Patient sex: F
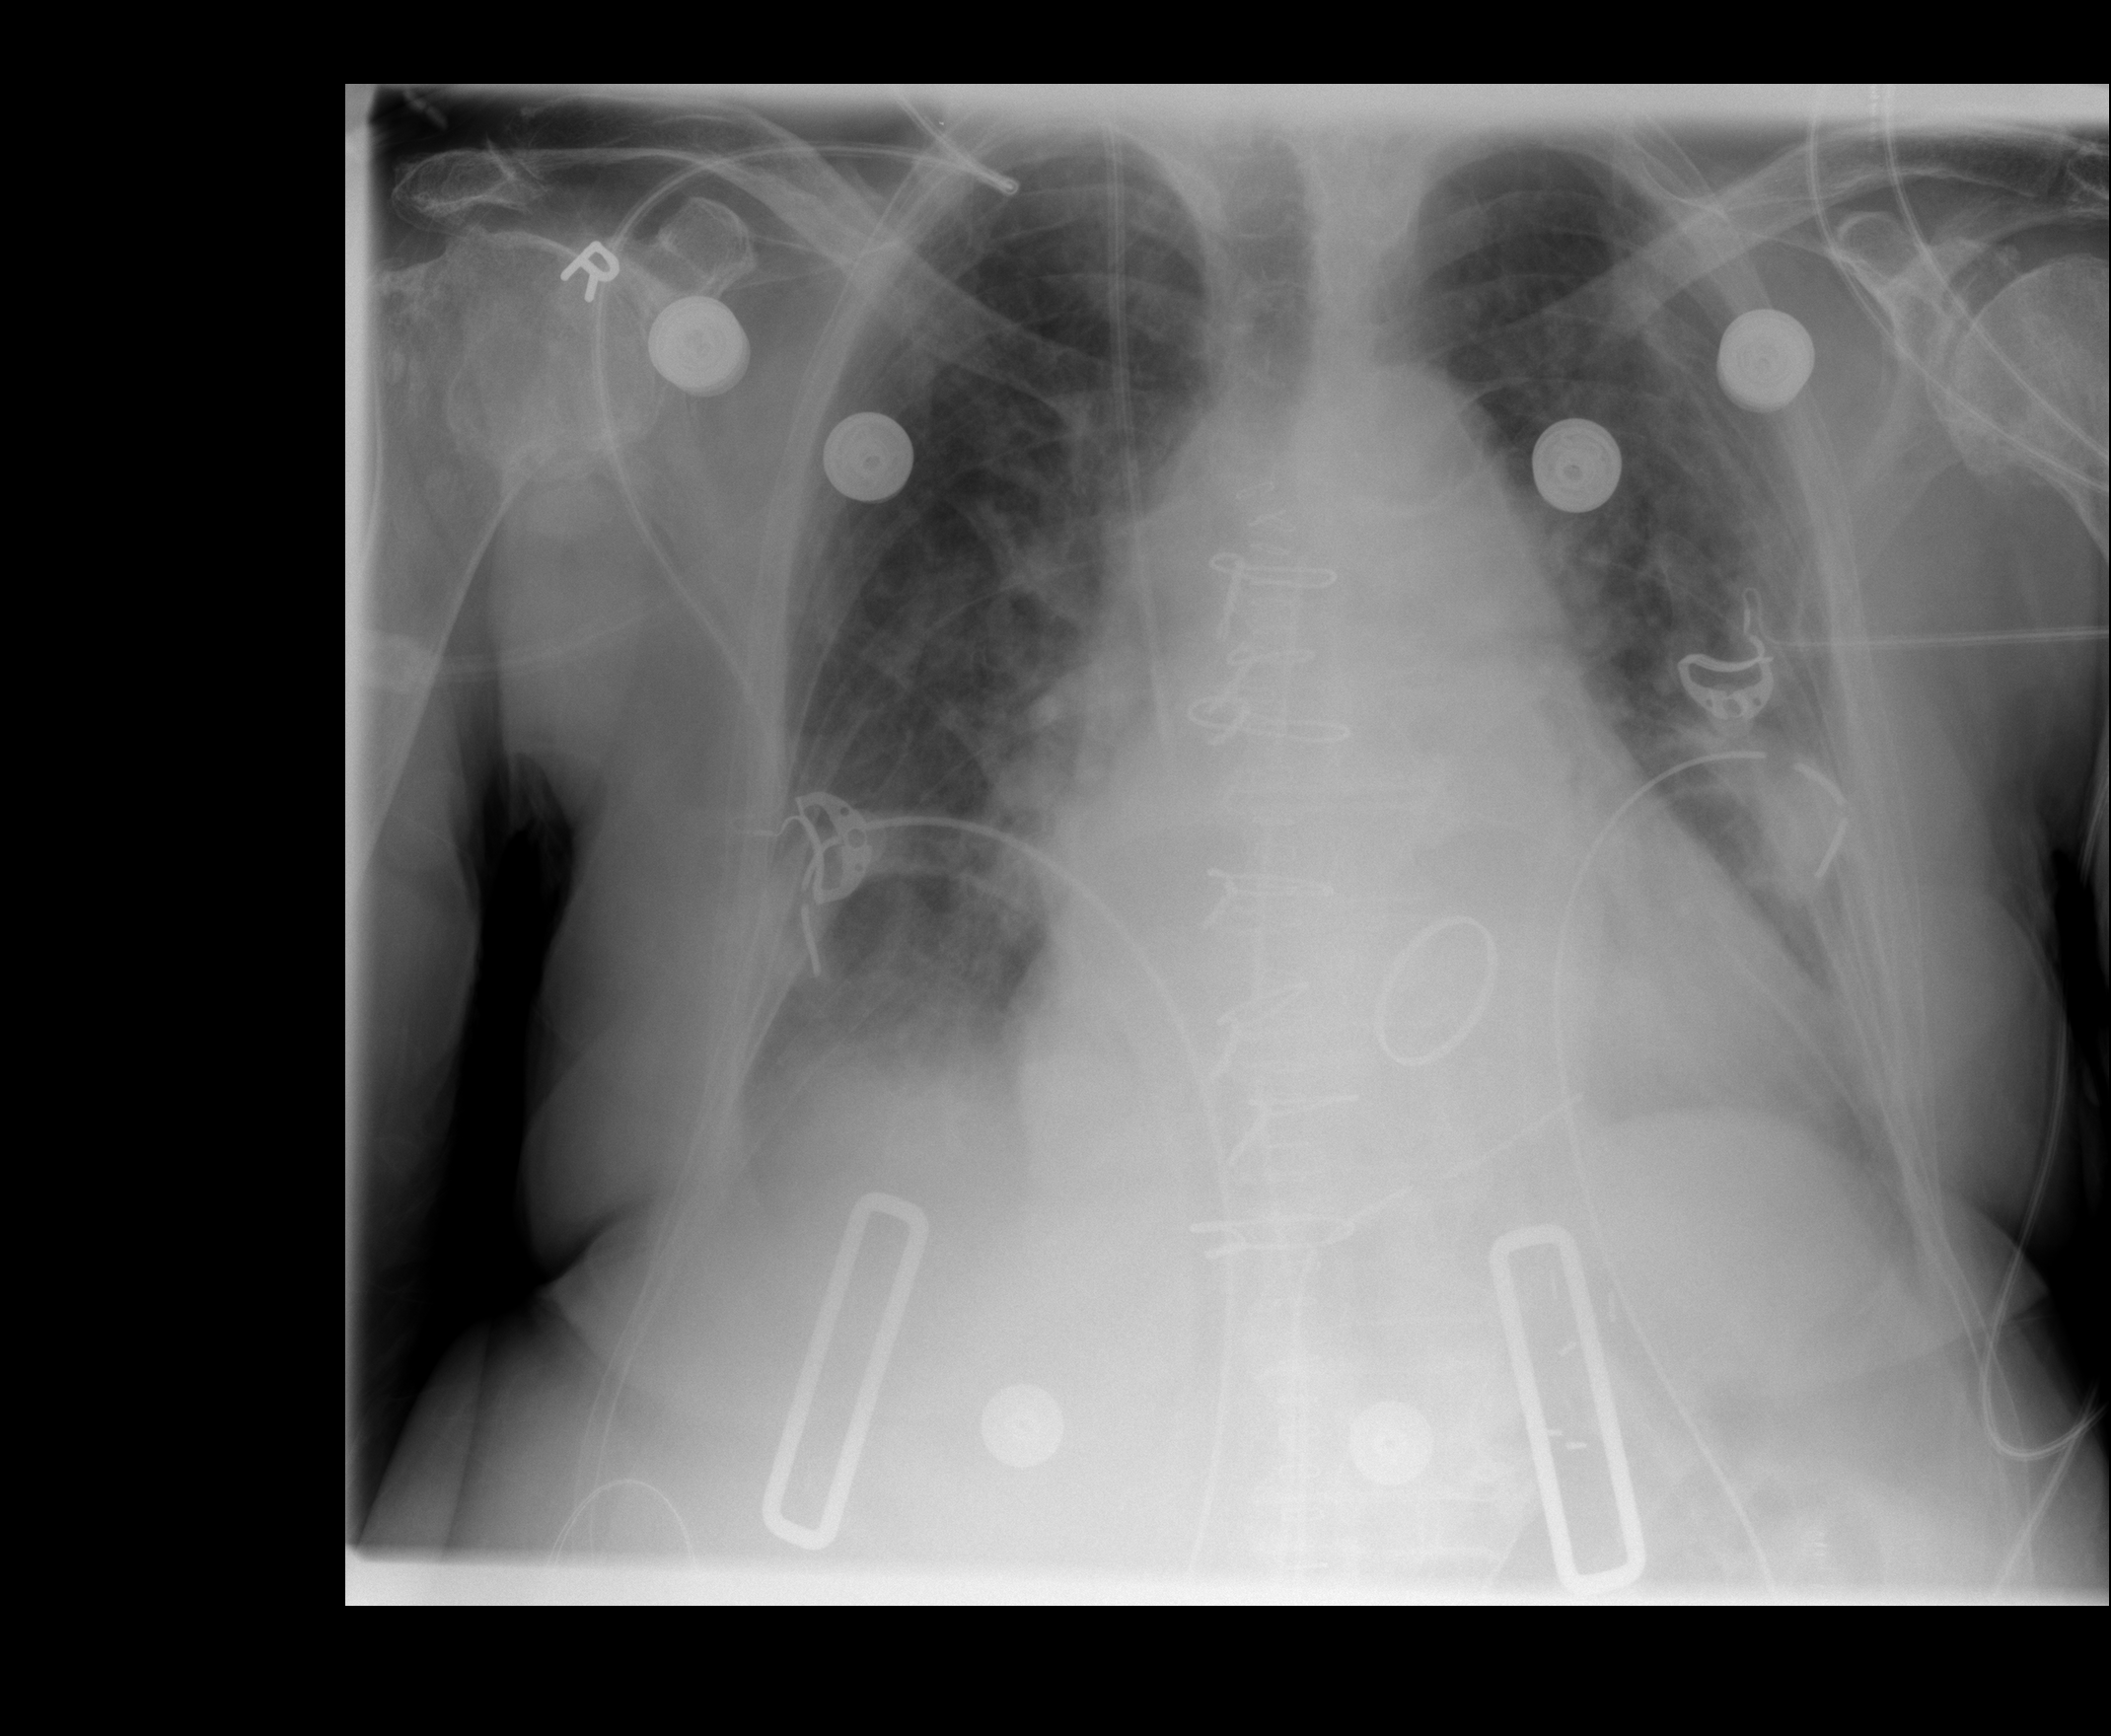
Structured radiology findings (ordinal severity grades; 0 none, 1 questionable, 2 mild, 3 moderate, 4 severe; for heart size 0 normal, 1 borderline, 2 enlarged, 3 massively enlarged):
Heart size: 2
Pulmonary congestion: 2
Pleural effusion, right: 2
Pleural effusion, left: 0
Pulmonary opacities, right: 0
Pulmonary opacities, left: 0
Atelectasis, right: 2
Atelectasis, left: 2